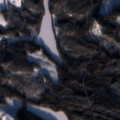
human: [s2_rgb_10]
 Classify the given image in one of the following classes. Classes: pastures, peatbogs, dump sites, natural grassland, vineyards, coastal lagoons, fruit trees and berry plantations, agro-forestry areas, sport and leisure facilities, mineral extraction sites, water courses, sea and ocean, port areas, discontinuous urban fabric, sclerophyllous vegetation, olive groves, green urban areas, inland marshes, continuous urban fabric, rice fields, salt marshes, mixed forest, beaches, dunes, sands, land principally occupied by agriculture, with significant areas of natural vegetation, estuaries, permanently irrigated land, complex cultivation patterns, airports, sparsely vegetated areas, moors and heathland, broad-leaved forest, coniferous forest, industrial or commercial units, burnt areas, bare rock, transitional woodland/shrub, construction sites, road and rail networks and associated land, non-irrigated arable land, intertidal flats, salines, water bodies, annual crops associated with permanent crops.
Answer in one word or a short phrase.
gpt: coniferous forest, mixed forest, water bodies